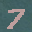
Label: 7